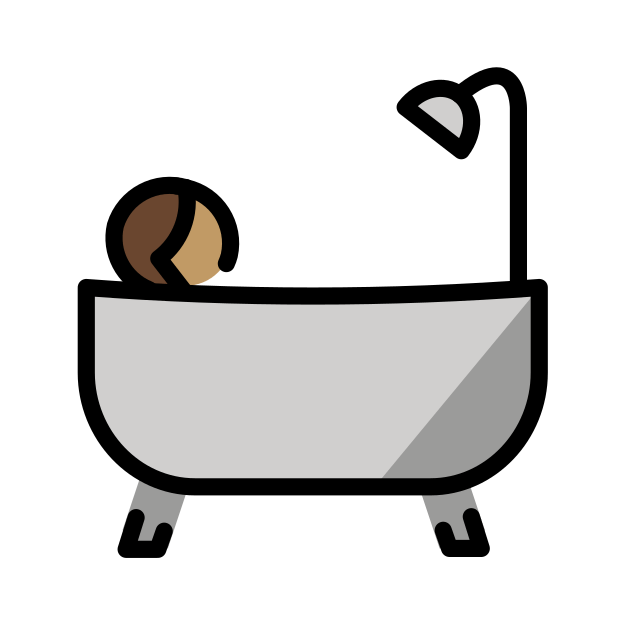
person taking bath: medium skin tone